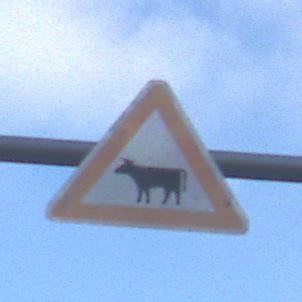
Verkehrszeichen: ViehtriebRechts
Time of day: SunriseSunset
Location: Outdoor (Urban)
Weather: PartlyCloudy
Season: NotSpecified
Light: Natural